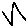
Label: zigzag